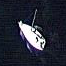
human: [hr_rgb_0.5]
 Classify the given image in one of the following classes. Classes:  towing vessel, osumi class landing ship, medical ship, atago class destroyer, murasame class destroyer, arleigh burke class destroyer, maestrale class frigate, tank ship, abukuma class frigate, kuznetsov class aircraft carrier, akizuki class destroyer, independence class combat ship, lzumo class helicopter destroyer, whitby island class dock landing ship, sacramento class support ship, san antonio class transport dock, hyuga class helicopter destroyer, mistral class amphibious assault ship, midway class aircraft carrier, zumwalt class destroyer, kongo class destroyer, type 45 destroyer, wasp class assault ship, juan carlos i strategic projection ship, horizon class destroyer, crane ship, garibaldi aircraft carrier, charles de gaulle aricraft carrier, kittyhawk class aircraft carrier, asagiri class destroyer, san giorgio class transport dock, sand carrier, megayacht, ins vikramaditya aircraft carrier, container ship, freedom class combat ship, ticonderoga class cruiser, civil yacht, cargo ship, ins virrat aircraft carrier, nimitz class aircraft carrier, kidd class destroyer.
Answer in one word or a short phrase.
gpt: Civil yacht